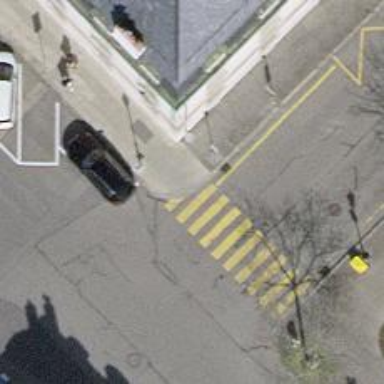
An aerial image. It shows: Kerb barrier.